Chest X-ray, AP view. Patient: 38 years old, sex F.
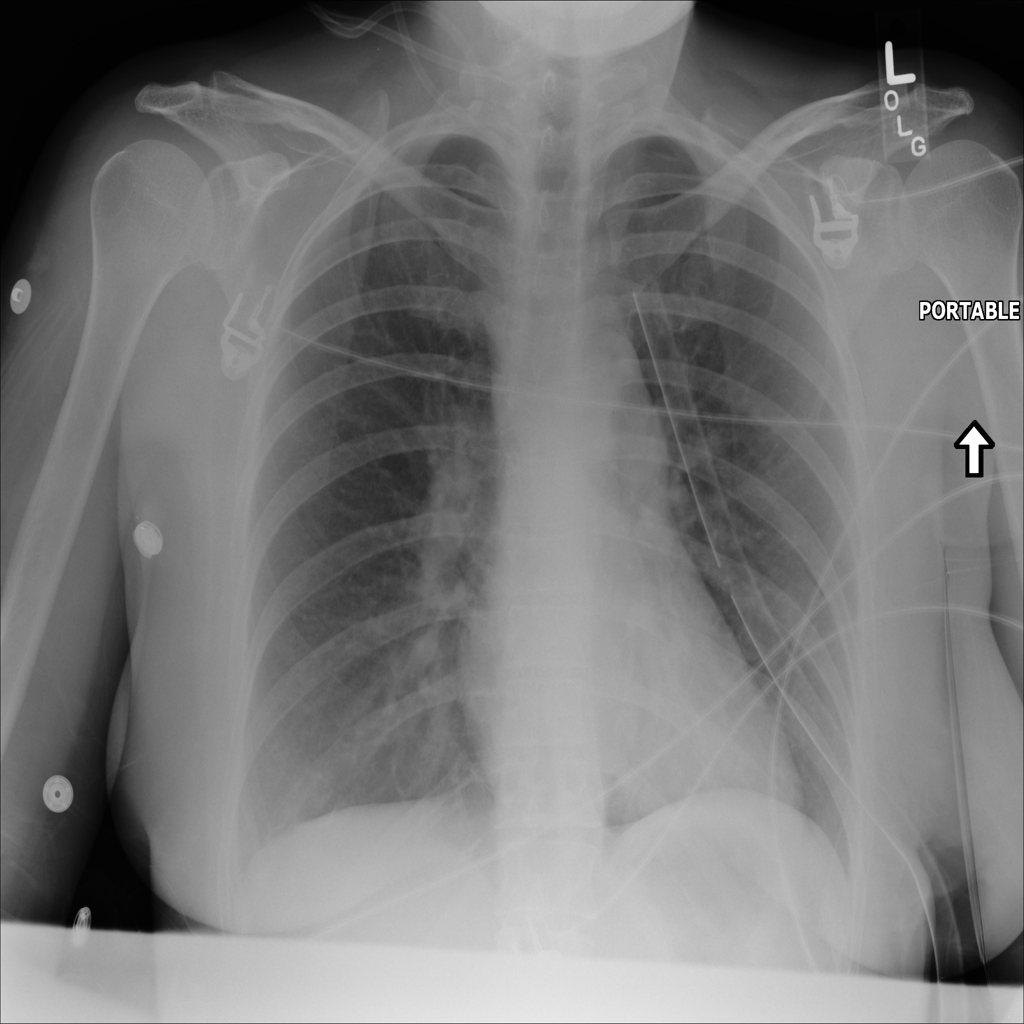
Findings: Pneumothorax